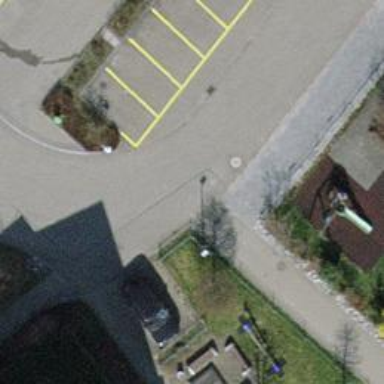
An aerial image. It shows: Bollard.